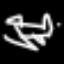
Label: airplane